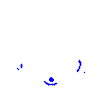
Particle: kaon